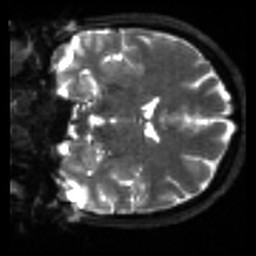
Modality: sbref
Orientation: coronal
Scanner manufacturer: siemens
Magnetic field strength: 3 T
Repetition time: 4 s
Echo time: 0.0594 s